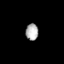
Tissue: skin
Cell type: Others
Senescence score: 0.7059
Nuclear area (px): 206
Mean DAPI intensity: 174.655